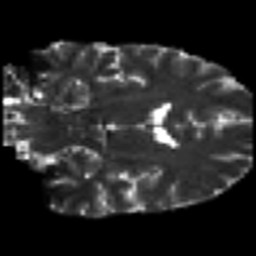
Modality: T2w
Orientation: coronal
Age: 47
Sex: male
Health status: healthy
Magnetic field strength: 3 T
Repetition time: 8.4 s
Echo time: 0.0926 s